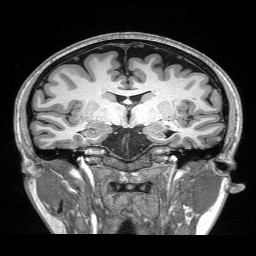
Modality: T1w
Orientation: sagittal